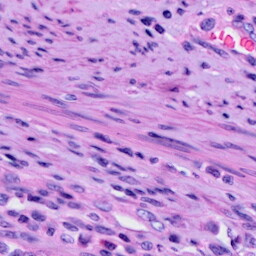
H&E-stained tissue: Cervix